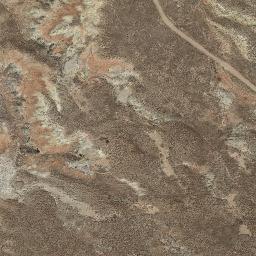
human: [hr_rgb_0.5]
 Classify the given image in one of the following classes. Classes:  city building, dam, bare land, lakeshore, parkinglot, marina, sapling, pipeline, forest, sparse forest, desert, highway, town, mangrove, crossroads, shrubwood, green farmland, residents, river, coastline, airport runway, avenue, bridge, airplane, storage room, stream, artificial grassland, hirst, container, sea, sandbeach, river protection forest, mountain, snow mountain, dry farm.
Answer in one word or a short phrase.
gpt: mountain